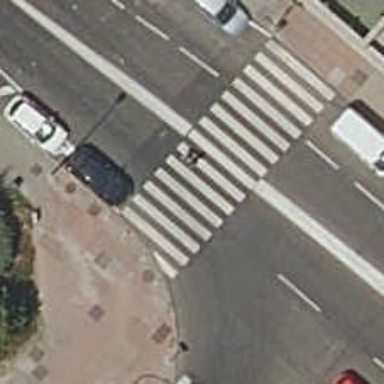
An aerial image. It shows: Uncontrolled zebra crossing on the road.